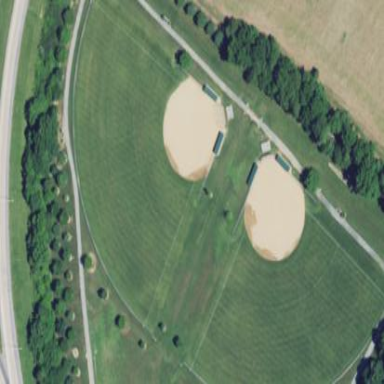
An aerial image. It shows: Baseball pitch for leisure and sports activities.